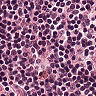
Metastatic tissue present: no